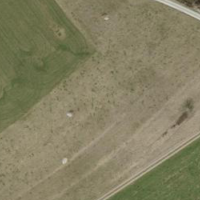
EUNIS habitat code: 52
Species observed at this site:
Andrena hattorfiana
Bombus sylvarum